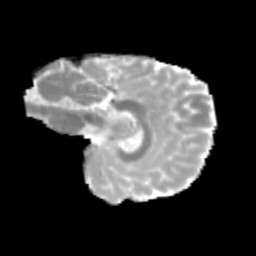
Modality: MD
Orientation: sagittal
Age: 14
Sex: female
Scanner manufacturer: siemens
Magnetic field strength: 3 T
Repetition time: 3.8 s
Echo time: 0.07 s